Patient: sex M, age 60
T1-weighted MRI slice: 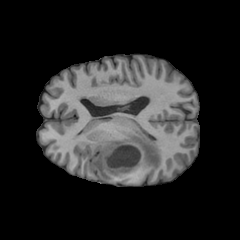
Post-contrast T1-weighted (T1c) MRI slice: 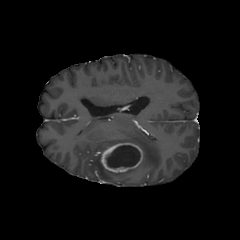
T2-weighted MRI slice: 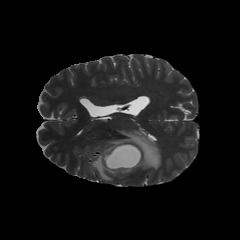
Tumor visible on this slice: yes
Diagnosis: Glioblastoma, IDH-wildtype
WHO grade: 4